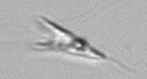
Label: Chrysochromulina_lanceolata